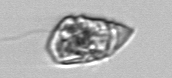
Label: Gyrodinium